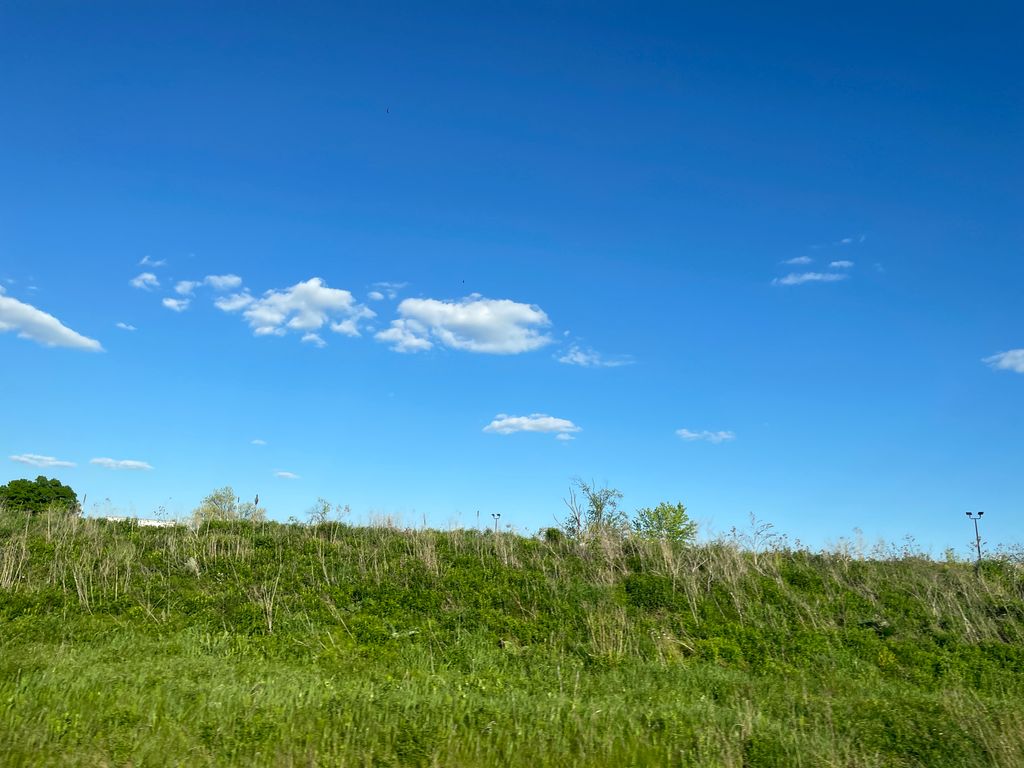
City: kitchener-waterloo